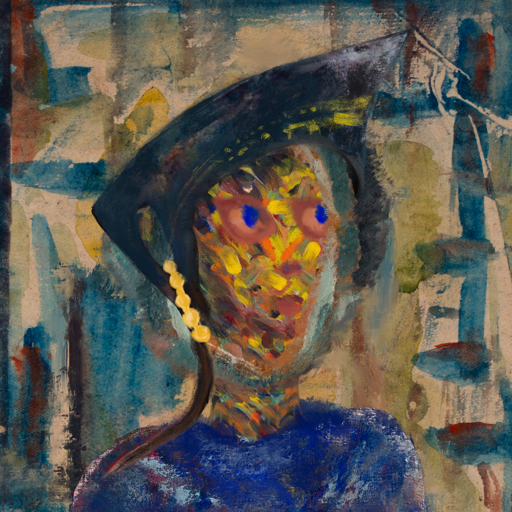
Background: Orphan, Head And Neck Side: An_Impression, Face Side: Mother_And_Son_Mother, Bust: Irani, Hair Side: Boggyland, Head Accessory: Irani, Second Necklace: Blank, Necklace: Blank, Baby: Blank